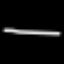
Label: line